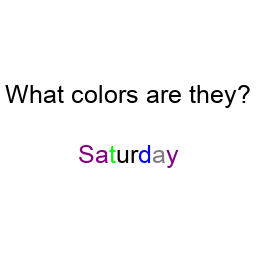
Color: purple, purple, lime, black, black, blue, gray, purple
Background color: white
Question text color: black